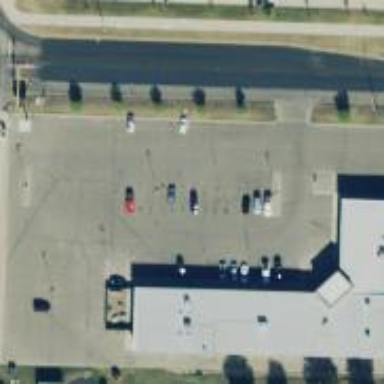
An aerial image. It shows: Parking area.